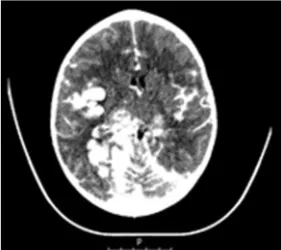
CT-scan (with ultravist contrast) shortly before death of the patient.
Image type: radiology (ct)